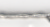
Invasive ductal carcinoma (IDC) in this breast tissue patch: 0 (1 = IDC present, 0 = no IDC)